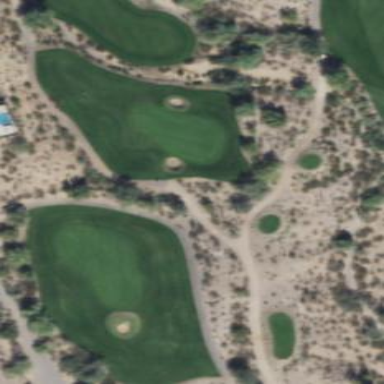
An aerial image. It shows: Golf rough area.